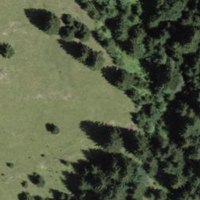
EUNIS habitat code: 23
Species observed at this site:
Juniperus communis